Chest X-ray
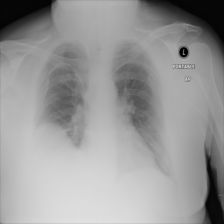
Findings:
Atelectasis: negative
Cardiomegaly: negative
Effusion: negative
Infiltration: negative
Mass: negative
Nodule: negative
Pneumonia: negative
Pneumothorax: negative
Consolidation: negative
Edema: negative
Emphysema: negative
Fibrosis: negative
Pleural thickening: negative
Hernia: negative